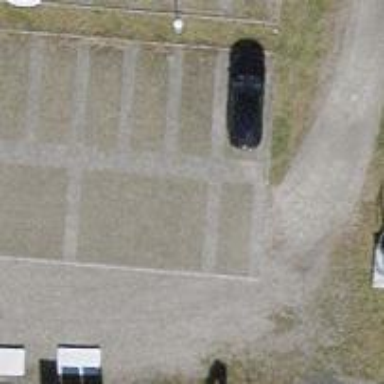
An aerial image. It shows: Parking aisle designated as service road.